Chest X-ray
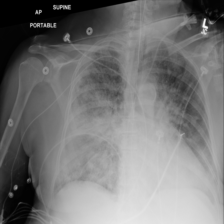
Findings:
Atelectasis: negative
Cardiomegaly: negative
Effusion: negative
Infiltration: positive
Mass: negative
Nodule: negative
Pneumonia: negative
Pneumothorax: negative
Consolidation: negative
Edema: negative
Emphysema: negative
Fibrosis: negative
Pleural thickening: negative
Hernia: negative